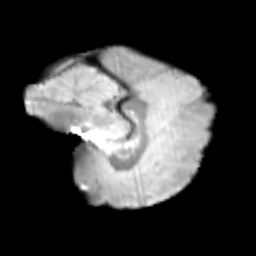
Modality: T2w
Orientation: sagittal
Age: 11
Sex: female
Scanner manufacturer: siemens
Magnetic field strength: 3 T
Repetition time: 3.8 s
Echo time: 0.07 s